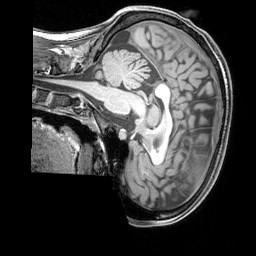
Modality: T1w
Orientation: sagittal
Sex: female
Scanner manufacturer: siemens
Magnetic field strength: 3 T
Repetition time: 2.3 s
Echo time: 0.00226 s